Question: I need to insert 3 columns from one table to another, using JOIN by 3 fields: name, surname and age

I need update column status, status1 and status2 in table_2 with values from table_1
'''
IF
table_1.name = table_2.name
table_1.surname = table_2.surname
table_1.age= table_2.age
'''
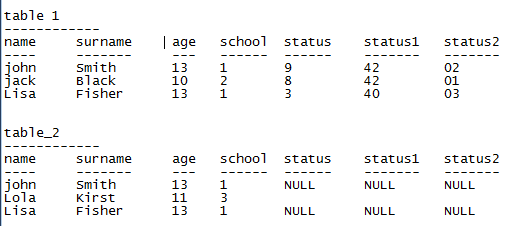
Answer: '''
UPDATE t2
SET
t2.[status]=t1.[status]
,t2.[status1]=t1.[status1]
,t2.[status2]=t1.[status2]
FROM [table_1] t1
INNER JOIN [table_2] t2
ON (t1.name=t2.name AND t1.surname=t2.surname AND t1.age=t2.age)
'''
As you mentioned in comments that these table from different databases, then please change only the two line like.
'''
FROM [yourDataBase1Name].[dbo].[table_1] t1
INNER JOIN [yourDataBase2Name].[dbo].[table_2] t2
'''